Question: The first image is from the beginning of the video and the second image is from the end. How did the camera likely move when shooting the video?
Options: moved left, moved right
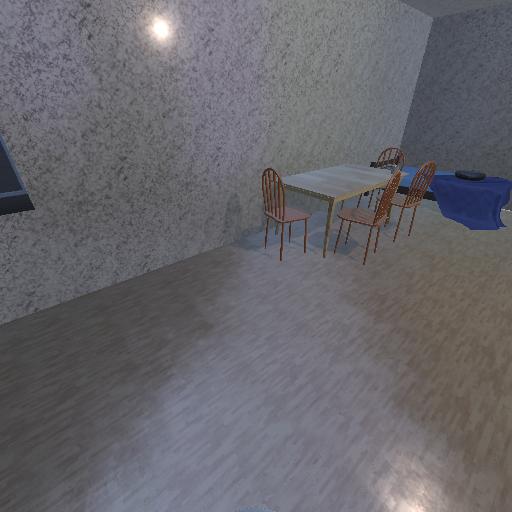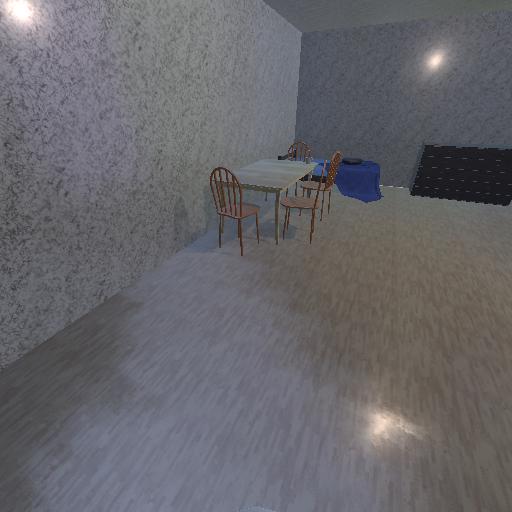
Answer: moved left